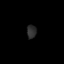
Tissue: lung
Cell type: Epithelial cells
Senescence score: 0.2154
Nuclear area (px): 125
Mean DAPI intensity: 44.848